Question: My requirement is quite simple: I have a button that should replace a FragmentA by FragmentB.
This sounds easy and nearly work, the big problem is that the old fragment is not removed and the new placed on the front of the old one and they are "living" together in my layout.

'''
FragmentManager fragMgr = a.getSupportFragmentManager();
Fragment currentFragment = (Fragment) fragMgr.findFragmentById(R.id.fragmentitself);
if(currentFragment!=null){
FragmentTransaction fragTrans = fragMgr.beginTransaction();
fragTrans.remove(currentFragment);
FragmentB newFragment = new FragmentB();
fragTrans.replace(R.id.fragmentcontainer, newFragment);
// I have also tried with R.id.fragmentitself
fragTrans.addToBackStack(null);
fragTrans.setTransition(FragmentTransaction.TRANSIT_FRAGMENT_FADE);
fragTrans.commit();
}
'''
'''
<FrameLayout
android:layout_width="0dp"
android:layout_height="match_parent"
android:layout_weight="2"
android:id="@+id/fragmentcontainer">
<fragment
android:id="@+id/fragmentitself"
android:name="com.WazaBe.MyApp.FragmentA"
android:layout_width="match_parent"
android:layout_height="match_parent" />
</FrameLayout>
'''
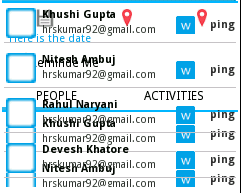
Answer: First, you have to remove your fragment from XML and just keep empty container there:
'''
<FrameLayout
android:layout_width="0dp"
android:layout_height="match_parent"
android:layout_weight="2"
android:id="@+id/fragmentcontainer" />
'''
Then you need to add your 'com.WazaBe.MyApp.FragmentA' fragment from code, i.e. in 'onCreate()' of your parent Activity.
It is because your transactions manipulate content of 'ViewGroup' such as said 'FrameLayouts'. The catch is, that you can only manipulate elements you added from code as whatever is inflated from XML layout is considered "read-only". So when you put your Fragment directly into your XML layout, then it becomes part of the view hierarchy and because it is permanent and the whole hierarchy is "read-only" it cannot be removed from code.
Once you get your layout fixed and Fragment extracted, the 'remove()' call is no longer needed - it will suffice to just do 'replace()'.